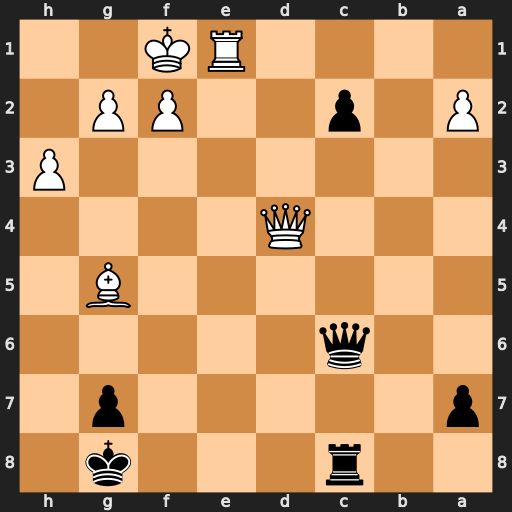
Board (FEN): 2r3k1/p5p1/2q5/6B1/3Q4/7P/P1p2PP1/4RK2
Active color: b
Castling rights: -
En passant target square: -
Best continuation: Qb5+ Kg1 Qxg5